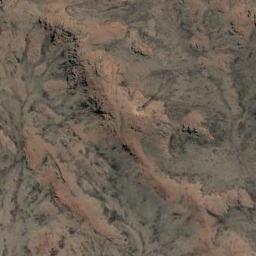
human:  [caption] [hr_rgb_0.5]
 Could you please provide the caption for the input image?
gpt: There are some ravines in this desert .

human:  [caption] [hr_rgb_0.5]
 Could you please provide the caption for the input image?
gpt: The desert is on the hill full of black sand .

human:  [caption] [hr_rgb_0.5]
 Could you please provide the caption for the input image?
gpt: It is a spectacular desert with many sand dunes and brown gullys .

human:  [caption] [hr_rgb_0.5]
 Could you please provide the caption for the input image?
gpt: The desert has deep yellow sand and brown mountains .

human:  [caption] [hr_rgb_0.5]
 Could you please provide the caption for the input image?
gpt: A brown desert covered with bare land and some fissures .